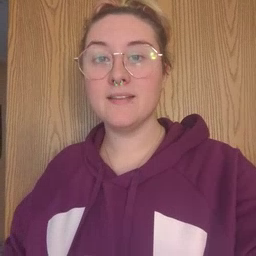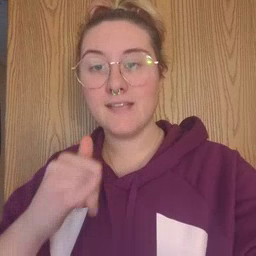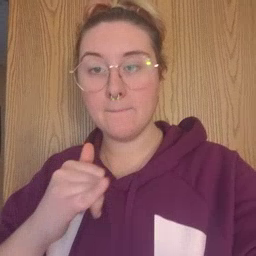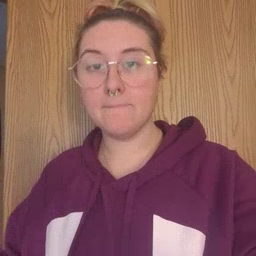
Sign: same